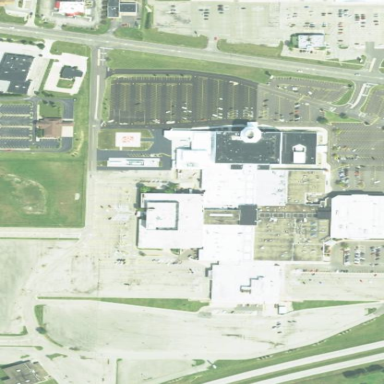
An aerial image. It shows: Mall.